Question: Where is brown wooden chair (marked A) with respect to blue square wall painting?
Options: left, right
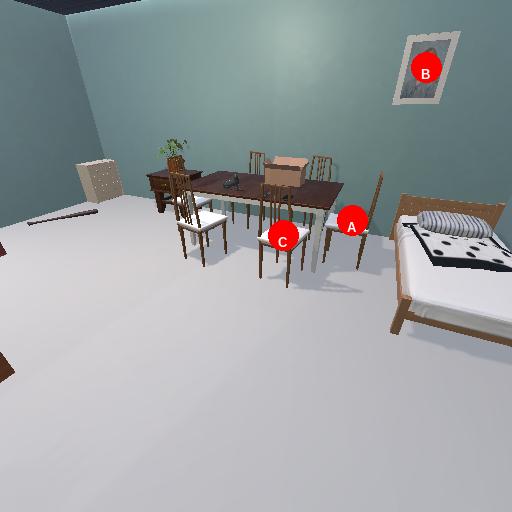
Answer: left